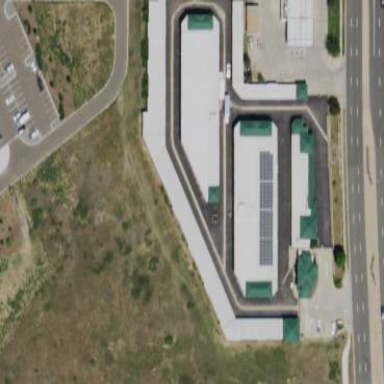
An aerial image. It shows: Building that serves as storage rental shop.